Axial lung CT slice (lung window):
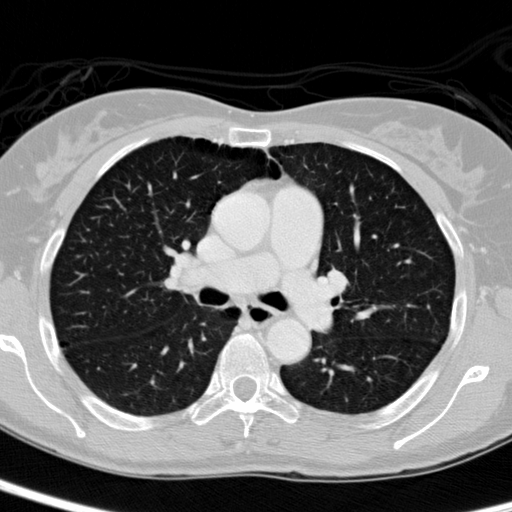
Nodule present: no